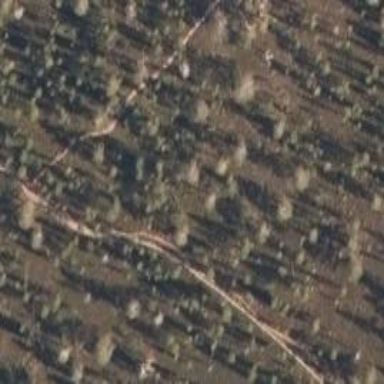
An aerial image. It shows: Path with excellent trail visibility.